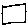
Label: square